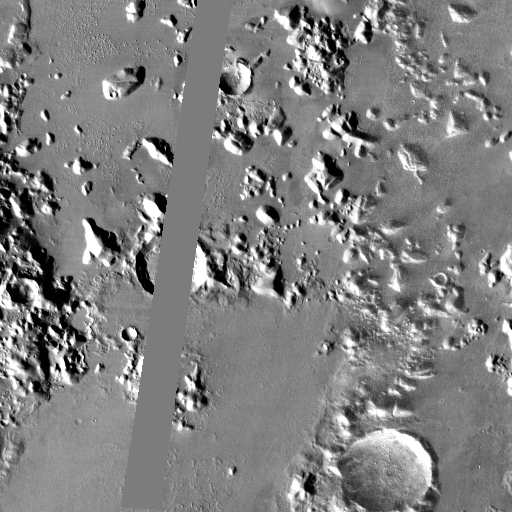
Crater classes present: Background, Other, Buried